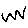
Label: zigzag